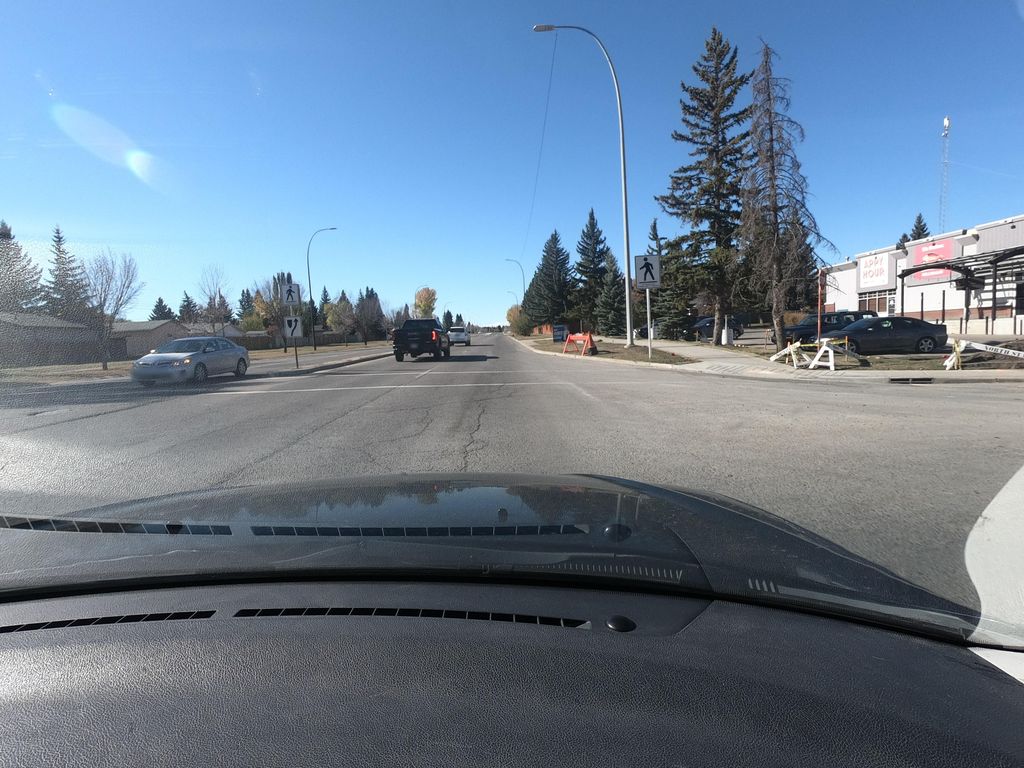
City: calgary